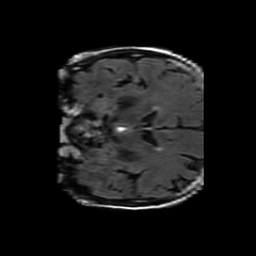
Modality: FLAIR
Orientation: coronal
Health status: ill
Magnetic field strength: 3 T